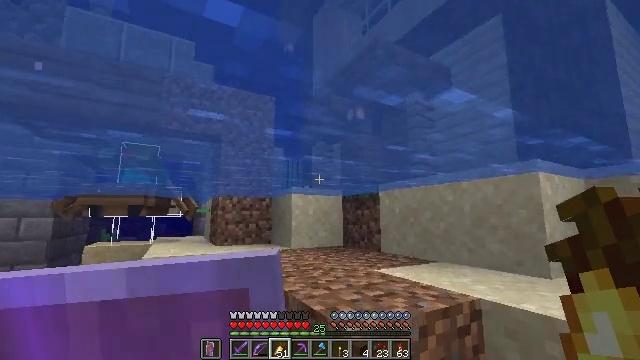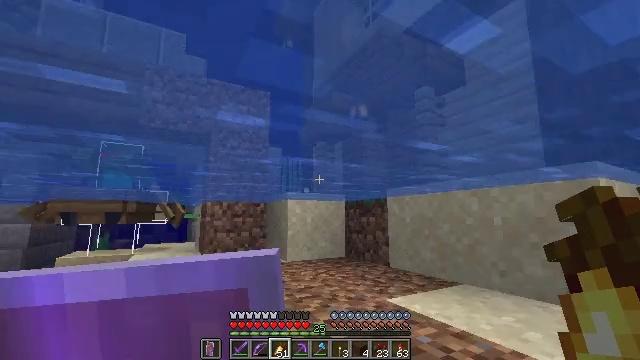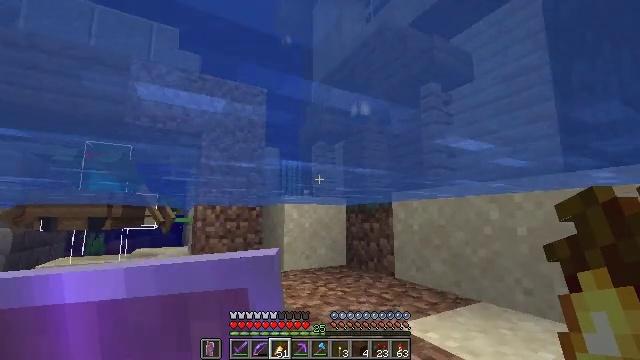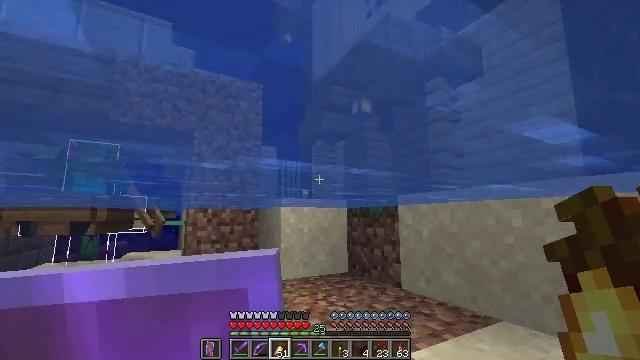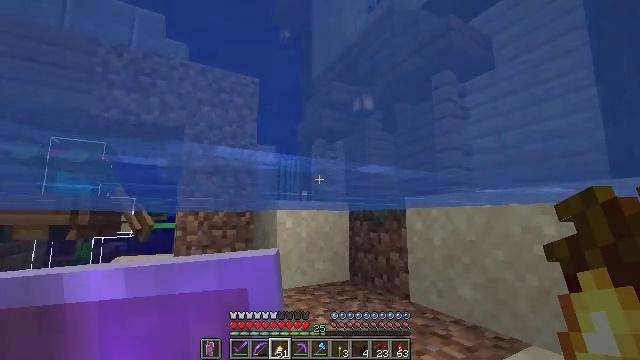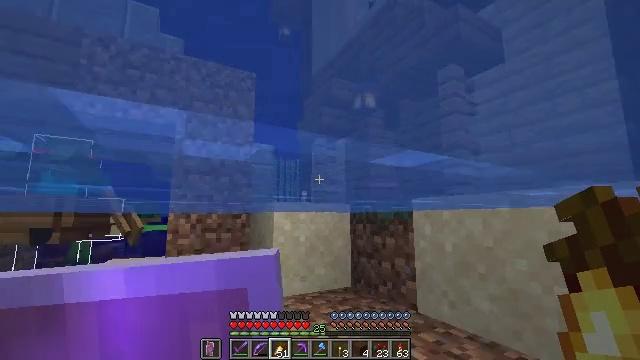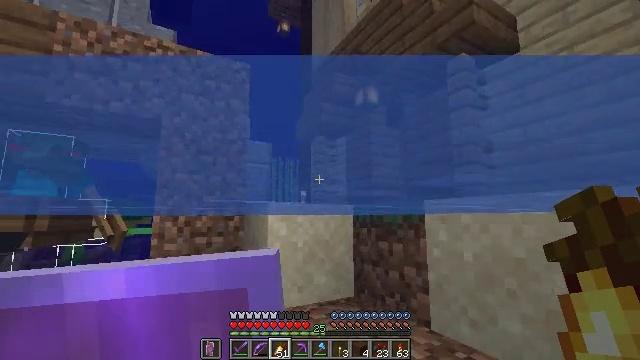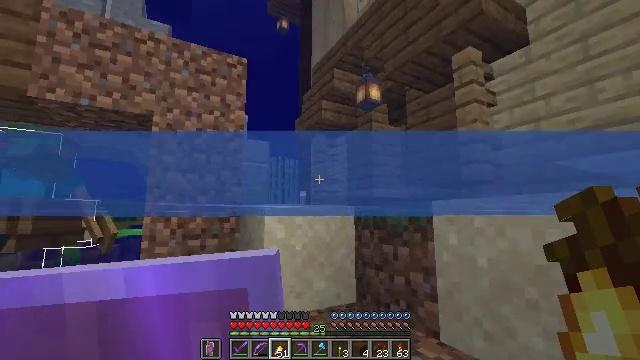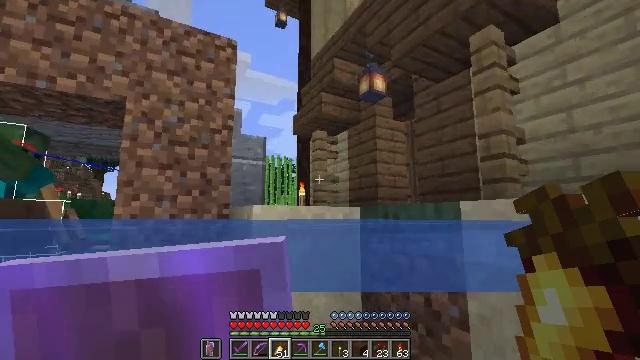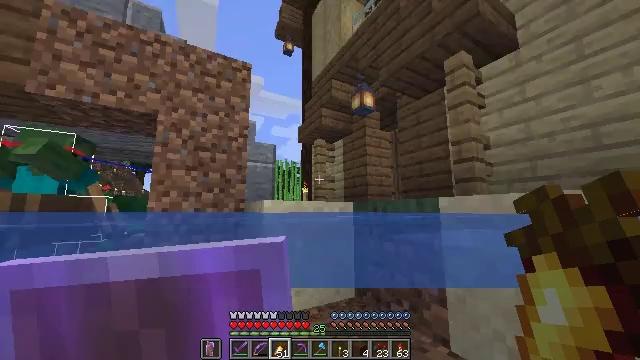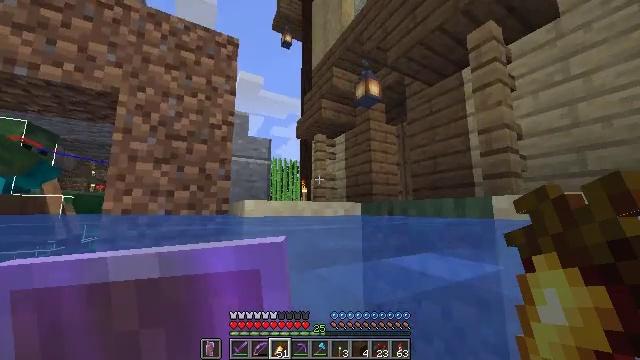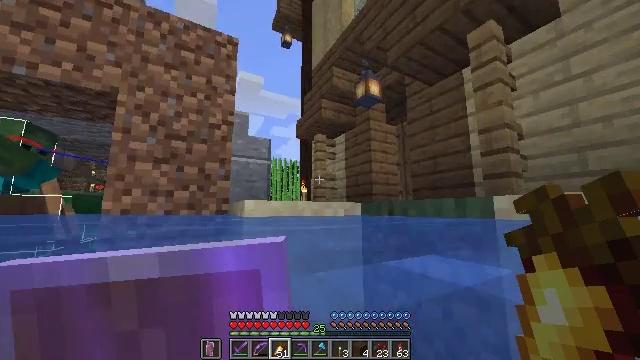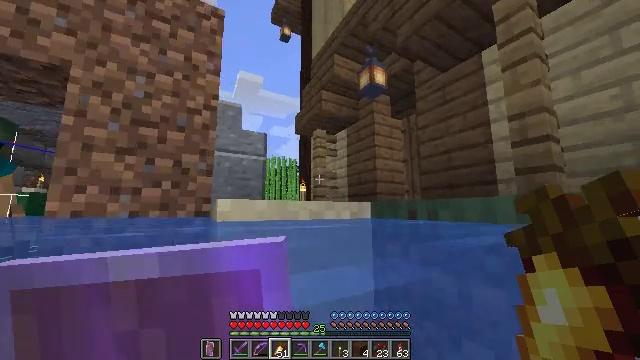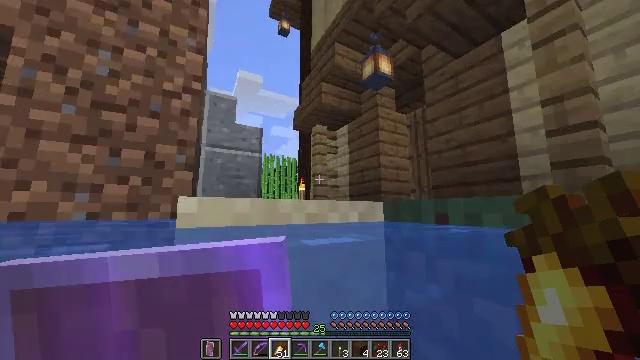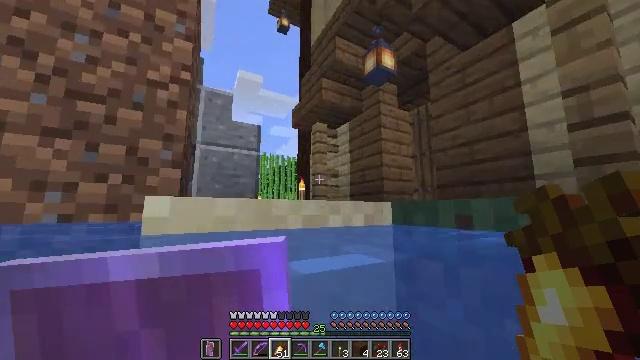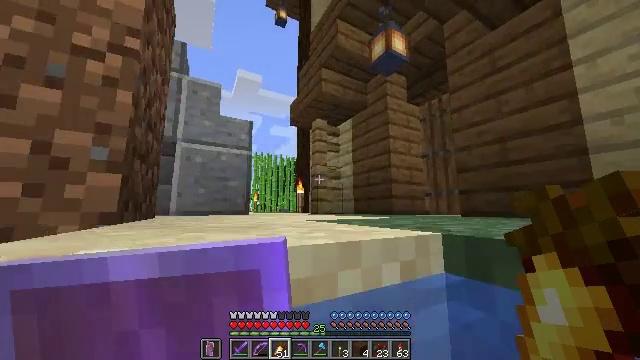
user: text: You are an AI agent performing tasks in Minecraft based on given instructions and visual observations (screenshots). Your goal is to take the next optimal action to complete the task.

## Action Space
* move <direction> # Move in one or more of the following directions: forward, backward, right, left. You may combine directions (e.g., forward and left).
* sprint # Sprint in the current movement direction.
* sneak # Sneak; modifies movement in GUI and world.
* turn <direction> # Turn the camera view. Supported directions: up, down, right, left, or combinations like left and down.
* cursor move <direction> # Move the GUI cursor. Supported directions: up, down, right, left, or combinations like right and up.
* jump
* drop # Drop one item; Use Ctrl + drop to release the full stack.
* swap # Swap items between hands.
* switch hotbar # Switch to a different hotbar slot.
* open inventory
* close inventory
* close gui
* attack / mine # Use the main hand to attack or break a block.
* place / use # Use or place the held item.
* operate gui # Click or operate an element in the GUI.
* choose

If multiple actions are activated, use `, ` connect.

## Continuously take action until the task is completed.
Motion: motion action
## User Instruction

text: Gather resources to craft brown concrete powder.
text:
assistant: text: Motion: move forward, sprint, jump
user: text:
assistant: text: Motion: move forward, sprint
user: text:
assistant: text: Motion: move forward, sprint
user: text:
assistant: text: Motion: move forward, sprint
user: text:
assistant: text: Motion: move forward, sprint
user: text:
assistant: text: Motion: move forward, sprint
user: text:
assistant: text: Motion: move forward, sprint
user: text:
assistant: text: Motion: move forward, sprint
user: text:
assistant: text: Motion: move forward, sprint
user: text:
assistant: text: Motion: move forward, sprint
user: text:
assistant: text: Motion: move forward, sprint
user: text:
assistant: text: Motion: move forward, sprint
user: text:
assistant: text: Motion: move forward, sprint
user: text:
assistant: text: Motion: move forward, sprint, jump
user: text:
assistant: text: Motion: move forward, sprint, jump
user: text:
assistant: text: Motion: move forward, sprint
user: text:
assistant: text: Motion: move forward, sprint
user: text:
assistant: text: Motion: move forward, sprint
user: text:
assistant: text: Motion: move forward, sprint
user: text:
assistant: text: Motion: move forward, sprint, turn right and down
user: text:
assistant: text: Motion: move forward, sprint, turn right
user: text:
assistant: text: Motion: move forward, sprint
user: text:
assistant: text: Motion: move forward, sprint
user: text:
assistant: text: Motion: move forward, sprint, turn left
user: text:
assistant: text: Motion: move forward, sprint
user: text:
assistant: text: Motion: move forward, sprint
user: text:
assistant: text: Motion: move forward, sprint
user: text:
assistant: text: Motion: move forward, sprint
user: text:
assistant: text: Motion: move forward, sprint, turn right
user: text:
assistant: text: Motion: move forward, sprint, turn right and down